Aerial crown-view tile of a tropical tree (Barro Colorado Island, Panama), acquired 20250317:
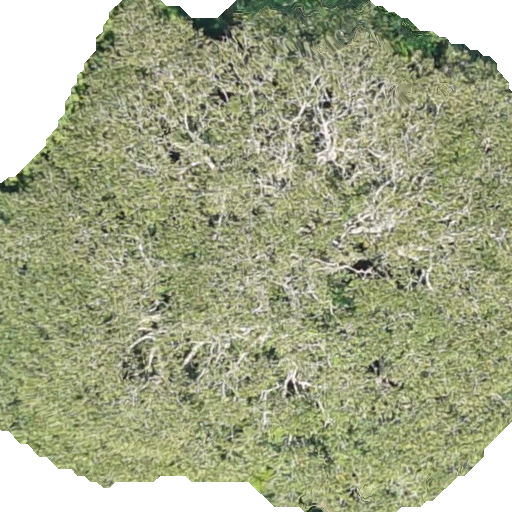
Species: Dipteryx oleifera
GBIF accepted scientific name: Dipteryx oleifera
Crown area: 388.469 m²